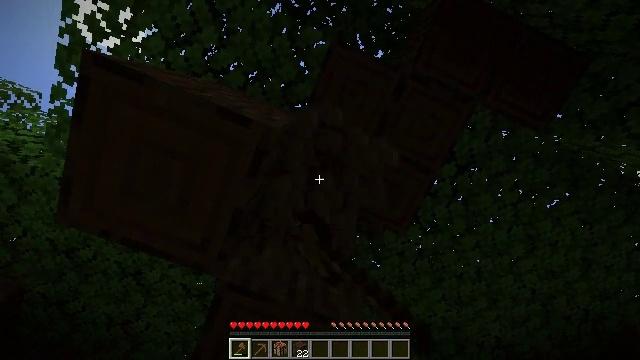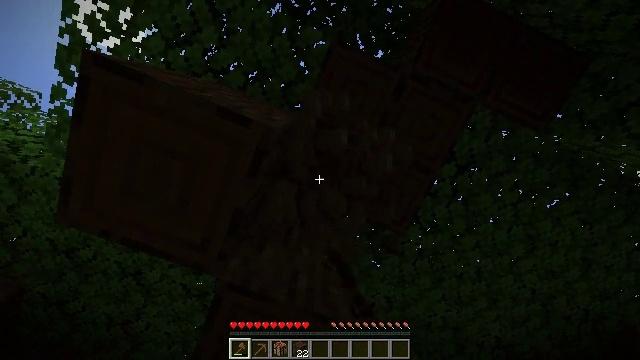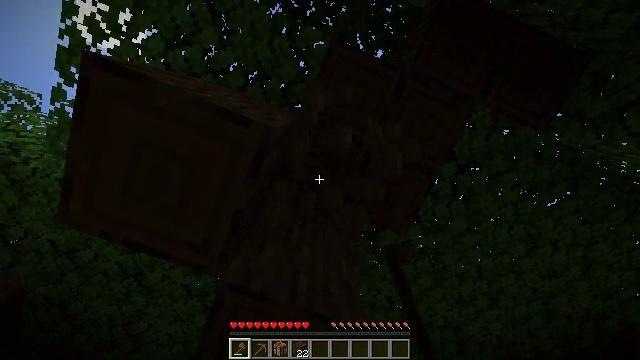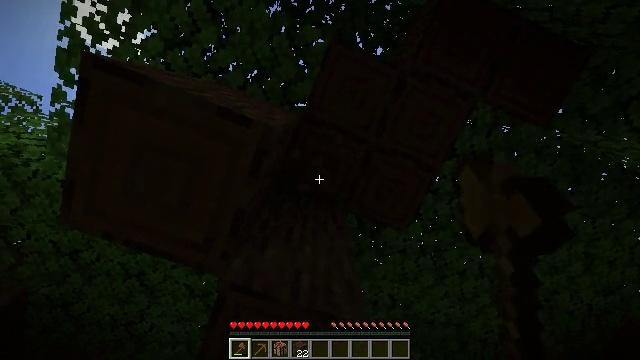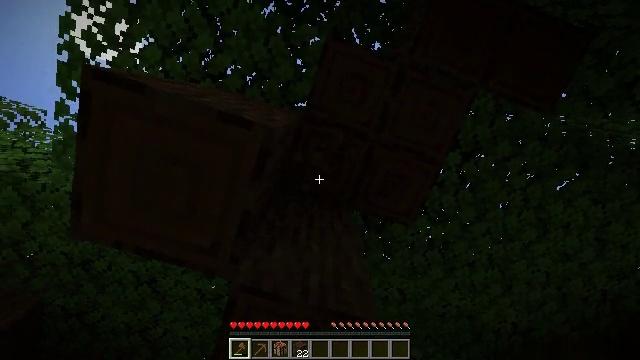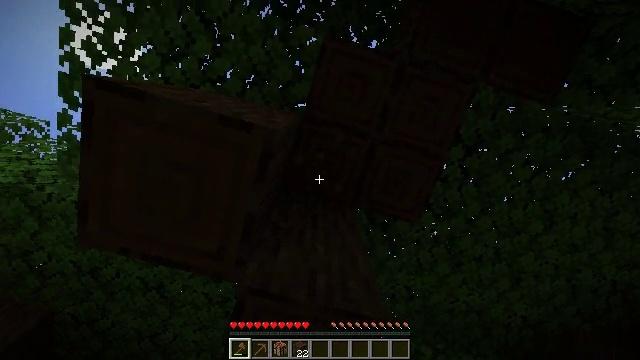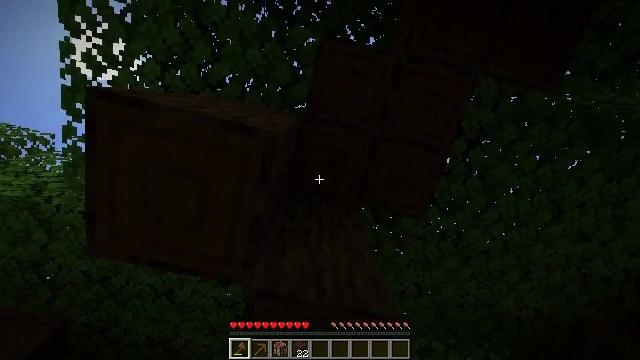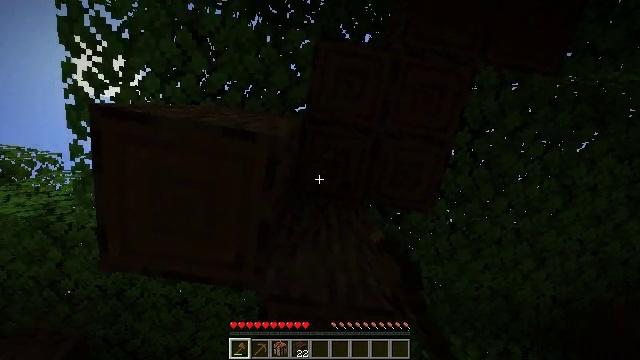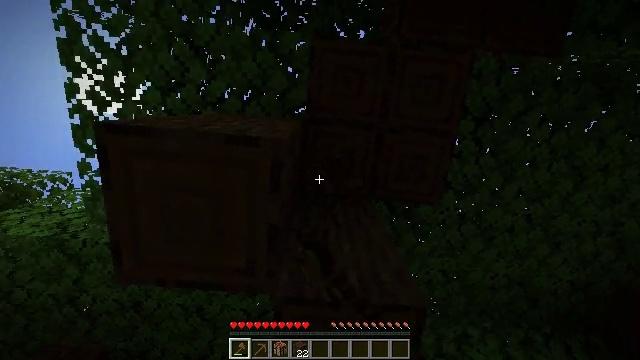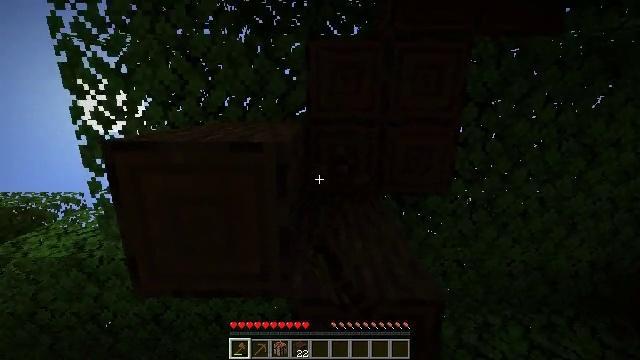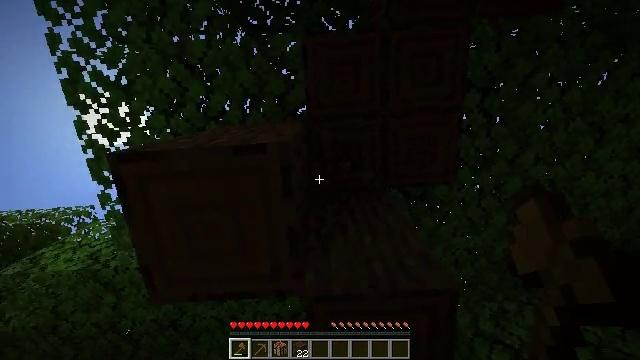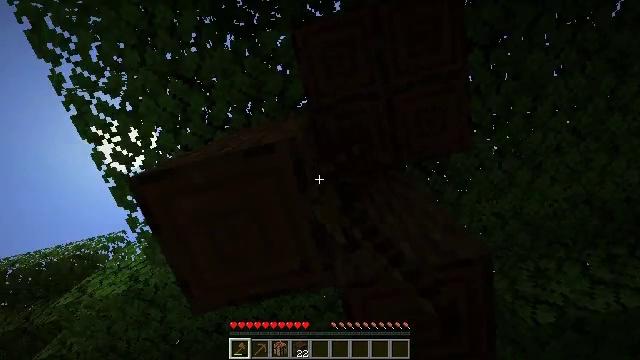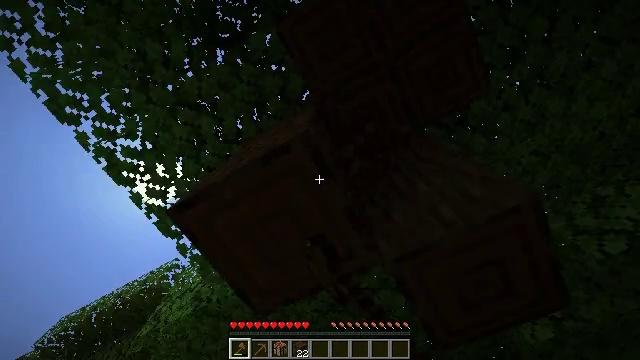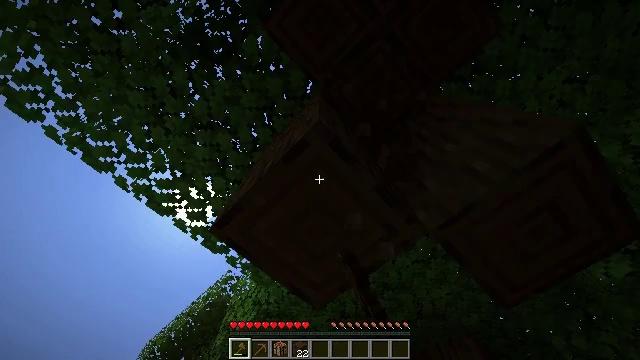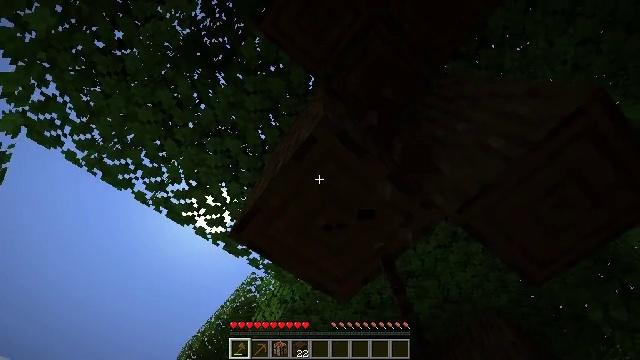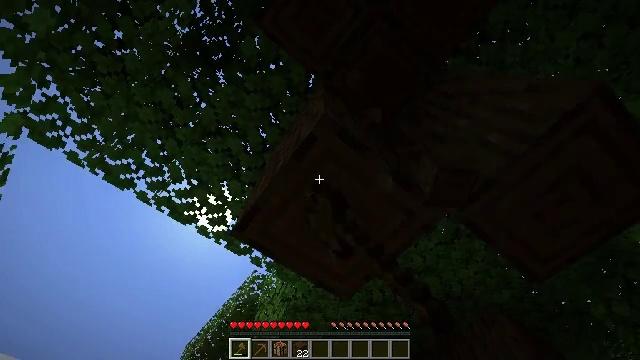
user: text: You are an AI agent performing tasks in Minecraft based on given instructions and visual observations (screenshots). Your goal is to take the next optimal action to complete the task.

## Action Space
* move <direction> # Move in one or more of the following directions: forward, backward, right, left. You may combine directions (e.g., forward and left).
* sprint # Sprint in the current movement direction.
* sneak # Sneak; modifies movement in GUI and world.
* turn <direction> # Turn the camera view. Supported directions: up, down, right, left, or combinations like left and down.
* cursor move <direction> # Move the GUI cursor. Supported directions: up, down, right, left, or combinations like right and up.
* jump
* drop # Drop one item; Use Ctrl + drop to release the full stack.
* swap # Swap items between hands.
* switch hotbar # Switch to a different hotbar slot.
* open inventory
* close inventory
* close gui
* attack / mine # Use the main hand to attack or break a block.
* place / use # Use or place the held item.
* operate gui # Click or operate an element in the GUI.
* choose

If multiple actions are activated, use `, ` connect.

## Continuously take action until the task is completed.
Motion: motion action
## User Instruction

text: Collect dark oak log for building.
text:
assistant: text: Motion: attack / mine
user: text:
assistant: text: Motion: attack / mine
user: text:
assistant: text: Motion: attack / mine
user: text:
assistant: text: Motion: turn left, attack / mine
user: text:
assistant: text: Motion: turn left, attack / mine
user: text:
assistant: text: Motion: turn left, attack / mine
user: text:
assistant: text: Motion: turn left, attack / mine
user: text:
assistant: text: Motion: turn left, attack / mine
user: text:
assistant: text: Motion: turn left, attack / mine
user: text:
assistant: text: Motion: turn left, attack / mine
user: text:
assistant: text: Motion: turn left and down, attack / mine
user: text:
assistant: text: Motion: turn left and down, attack / mine
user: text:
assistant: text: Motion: turn left and down, attack / mine
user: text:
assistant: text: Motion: turn left and down, attack / mine
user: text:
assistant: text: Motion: attack / mine
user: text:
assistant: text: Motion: turn left and down, attack / mine
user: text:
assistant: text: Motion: turn left and down, attack / mine
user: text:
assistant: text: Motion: attack / mine
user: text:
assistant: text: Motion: attack / mine
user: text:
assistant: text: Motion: attack / mine
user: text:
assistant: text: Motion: attack / mine
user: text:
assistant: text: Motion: attack / mine
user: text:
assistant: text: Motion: attack / mine
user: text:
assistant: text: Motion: attack / mine
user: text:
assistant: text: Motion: attack / mine
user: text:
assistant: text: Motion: attack / mine
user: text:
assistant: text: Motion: turn right and up, attack / mine
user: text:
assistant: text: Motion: turn right, attack / mine
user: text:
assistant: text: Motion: turn right, attack / mine
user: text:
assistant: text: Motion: attack / mine